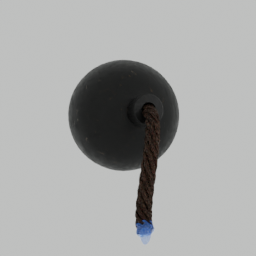
Label: tools